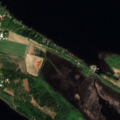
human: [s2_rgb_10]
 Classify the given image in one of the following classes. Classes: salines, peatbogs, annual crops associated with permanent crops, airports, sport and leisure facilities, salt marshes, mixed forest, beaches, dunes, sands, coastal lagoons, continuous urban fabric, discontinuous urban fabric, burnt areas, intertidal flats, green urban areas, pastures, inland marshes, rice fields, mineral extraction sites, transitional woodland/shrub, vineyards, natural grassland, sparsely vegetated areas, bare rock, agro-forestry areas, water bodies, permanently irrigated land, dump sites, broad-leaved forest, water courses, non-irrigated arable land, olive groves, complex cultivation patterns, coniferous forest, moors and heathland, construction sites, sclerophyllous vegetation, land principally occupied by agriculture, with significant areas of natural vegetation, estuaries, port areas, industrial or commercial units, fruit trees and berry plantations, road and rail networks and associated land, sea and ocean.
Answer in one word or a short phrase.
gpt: land principally occupied by agriculture, with significant areas of natural vegetation, mixed forest, inland marshes, water bodies